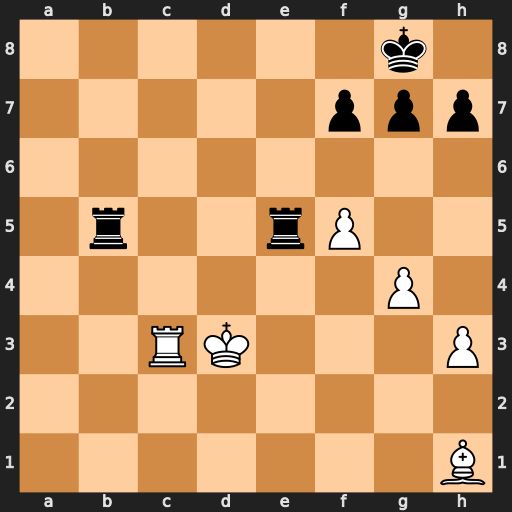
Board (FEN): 6k1/5ppp/8/1r2rP2/6P1/2RK3P/8/7B
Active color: w
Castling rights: -
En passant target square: -
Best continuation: Rc8+ Re8 Rxe8#